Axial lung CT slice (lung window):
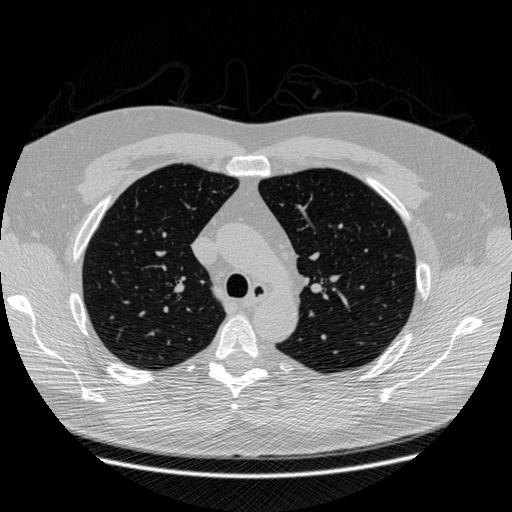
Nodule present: no